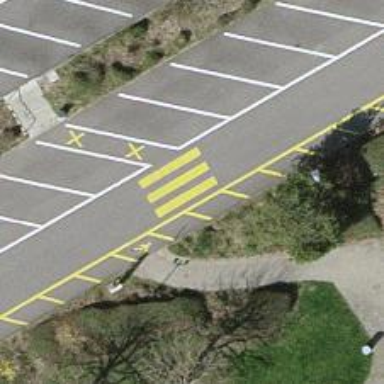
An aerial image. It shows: Uncontrolled zebra crossing.